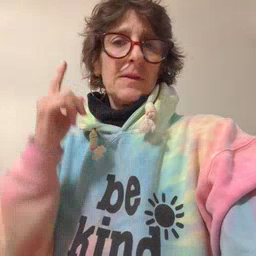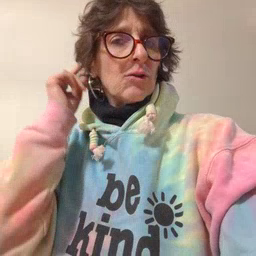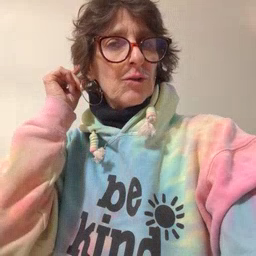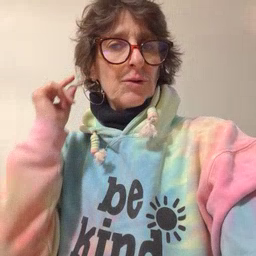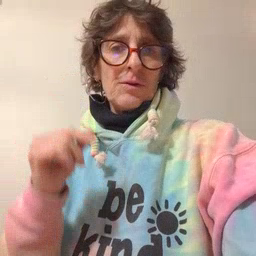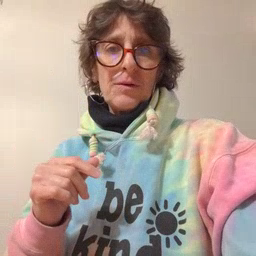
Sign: ear